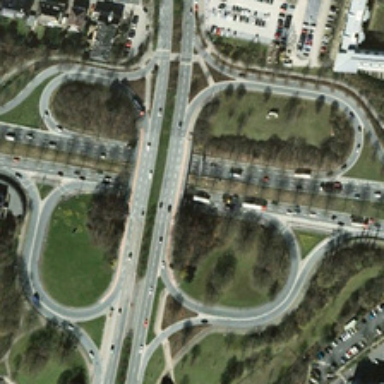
Many trees and a parking lot are near a viaduct with four circles .